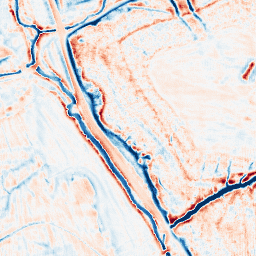
Category: edge_preserving
Decomposition family: bilateral
Decomposition parameters: d: 15
sigma_color: 75
sigma_space: 50
Upsampling method: fft_zeropad
Upsampling parameters: scale: 8
Upsampling scale: 8